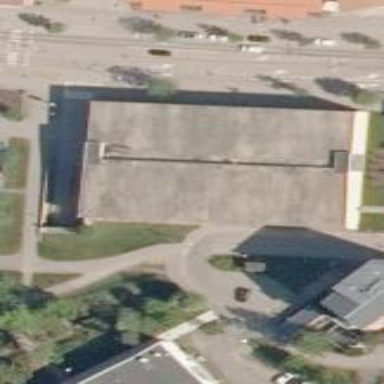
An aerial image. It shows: Garage building.